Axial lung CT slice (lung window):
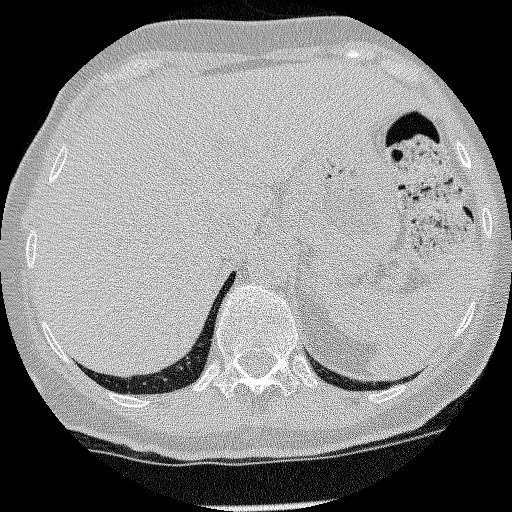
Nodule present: no